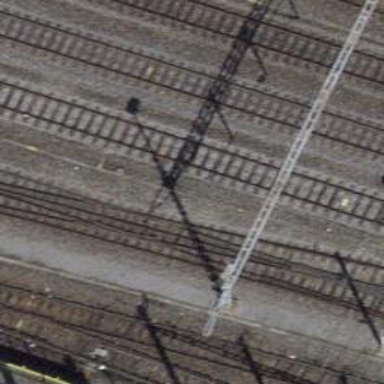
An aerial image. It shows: Railway switch.